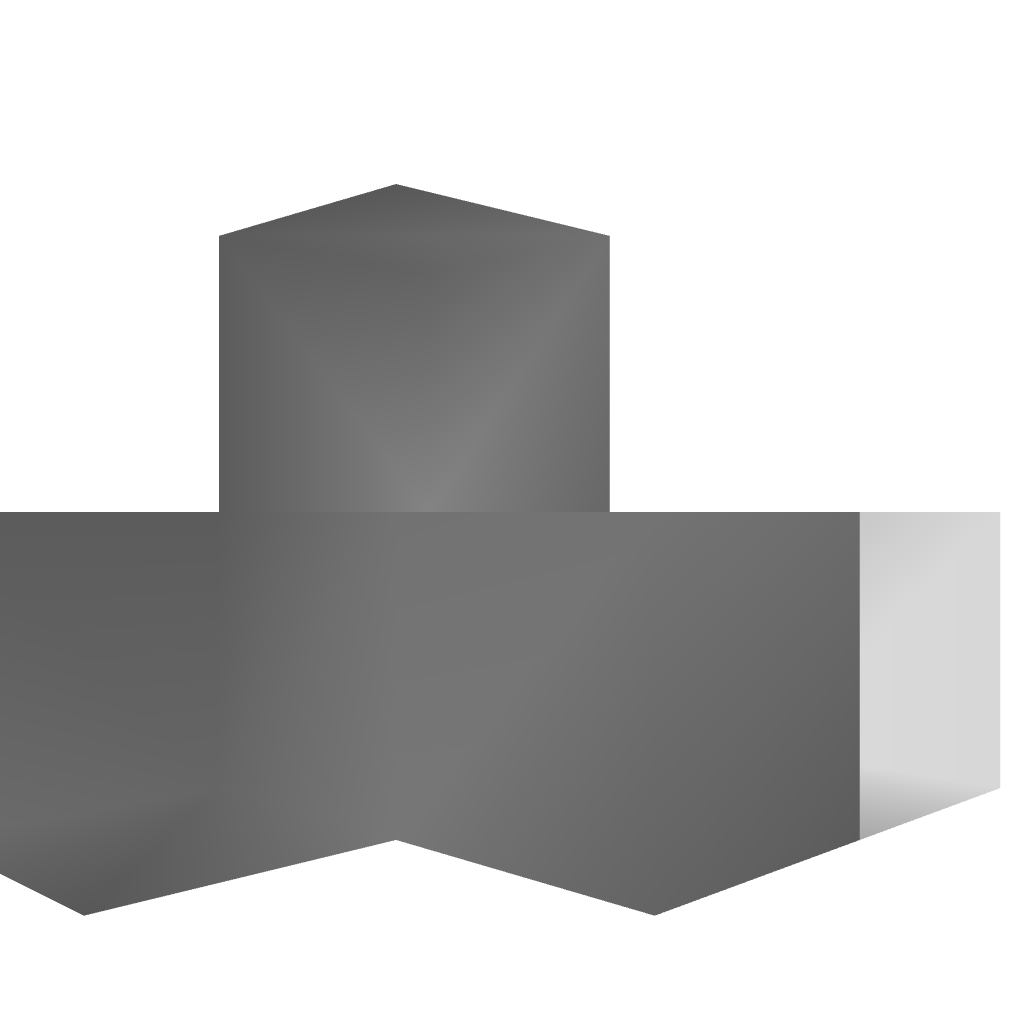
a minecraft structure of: Mini TNT cannon bad low quality